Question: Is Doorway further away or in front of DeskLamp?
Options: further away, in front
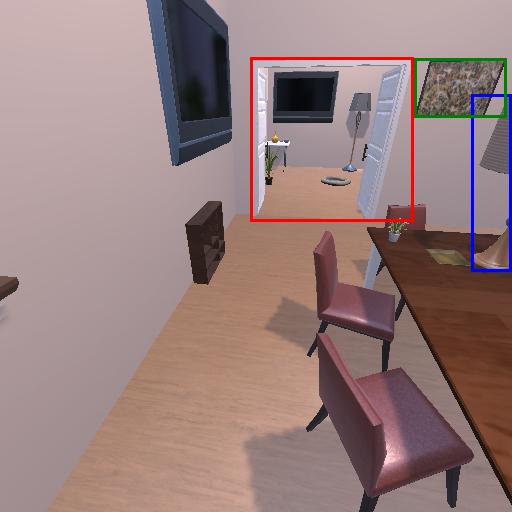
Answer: further away